Question: I created the manifest file for my Delphi 6 application so it can display controls according to the theme defined by Windows (controls 6.0). Everything looks fine, except 'TBitBtn' component, which is displayed using the legacy theme:

The behavior is the same on Windows XP and Windows 7, regardless of the current theme, even when no image is assigned to the 'TBitBtn' component.
Now, when I put a regular 'TButton' component on a form, it displays OK. If I then programmatically set an image to this button in runtime (using 'SendMessage(Handle, BM_SETIMAGE, IMAGE_ICON, LPARAM(Icon))'), it immediately reverts its style to the legacy one.
Is there a way to either make 'TBitBtn' use a proper style, or to display glyph on a regular 'TButton' without reverting to the legacy one in Delphi 6?
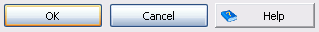
Answer: In Delphi 6 it is not enough just to add the comctl32 v6 manifest. You also need to modify the VCL to be theme aware. The 'TBitBtn' control is a VCL implemented control that, in its Delphi 6 incarnation, does not know anything about XP themes.
The standard way to deal with this is to add some third party software that performs the magic. That's the <URL>.
Here's a screenshot from a Delphi 6 application that includes the theme manager: